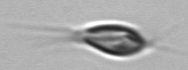
Label: Chrysochromulina